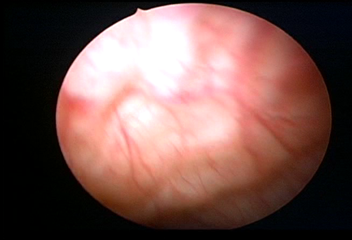
Modality: WLC
Class: Normal mucosa
Bladder cancer association: No